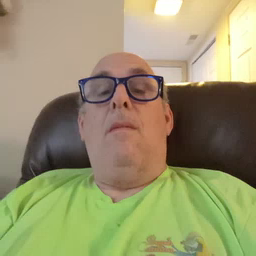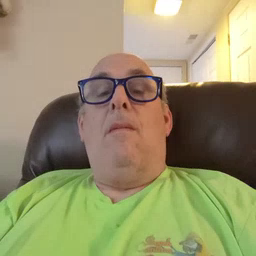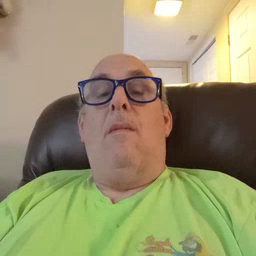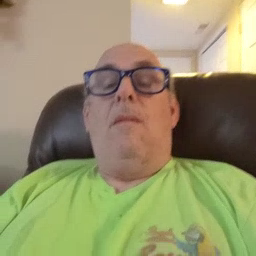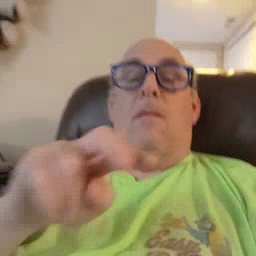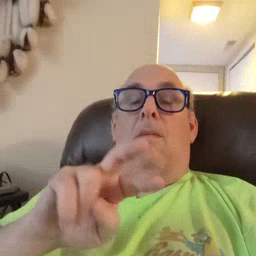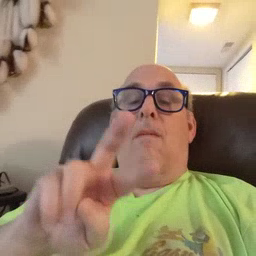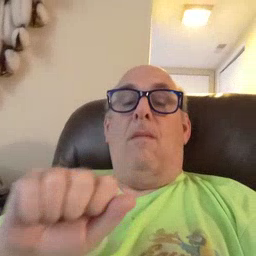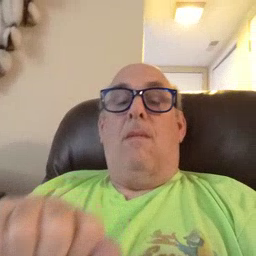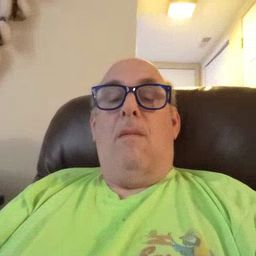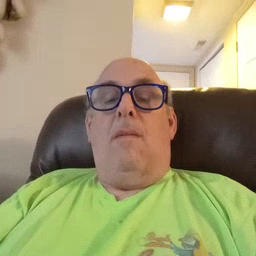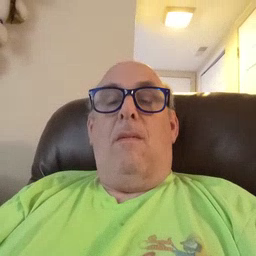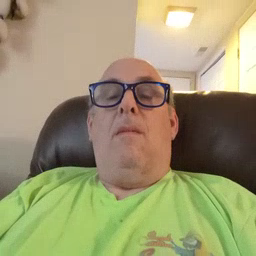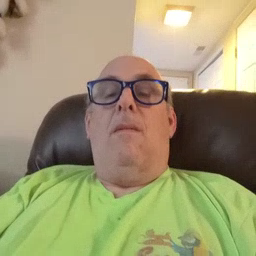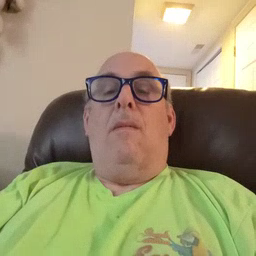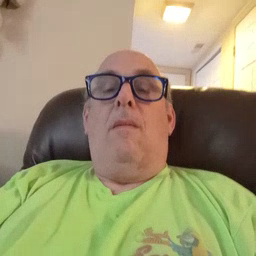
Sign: pizza